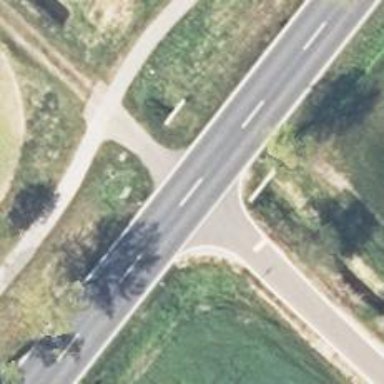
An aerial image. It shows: Road with traffic signals.